Question: I can't understand how to code this nav with bootstrap:

As you can see it composed of a brand image on the left, some space and then the two rows that should fit the brand length and should also fit the window width.
I did this but it doesn't work fine. When i resize the window sometimes nav goes off of the window.
'''
<link rel="stylesheet" href="https://maxcdn.bootstrapcdn.com/bootstrap/3.3.7/css/bootstrap.min.css">
<nav class="navbar navbar-default">
<div class="container-fluid" id="nav">
<div class="row">
<div class="navbar-header"> <a href="#"><img src="~/Images/logo.png" class="logo" width="308" height="130" alt="" style="float:left; margin-left:20px;margin-right:100px;"></a> </div>
<ul class="nav navbar-nav">
<li class="active">Link</li>
<li>Link</li>
<li>Link</li>
<li>Link</li>
</ul>
<ul class="nav navbar-nav">
<li>Link</li>
<li>Link</li>
<li>Link</li>
<li>Link</li>
</ul>
</div>
</div>
</nav>
'''
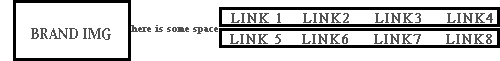
Answer: Let's start with the <URL> from the Bootstrap's documentation.
1. Turn the brand image into a simple non-floating block.
2. Leave an empty space on the right side only.
3. Wrap all menu items into one <ul></ul> but make them higher.
4. Force the 5th element to start new line. Clear a mind, open a heart. All items are left-floating, so clear: left; will be enough.
'''
@import url('https://maxcdn.bootstrapcdn.com/bootstrap/3.3.7/css/bootstrap.min.css');
.navbar-brand {
display: block; /* 1. */
float: none;
height: auto;
margin: 0 !important; /* 2. */
padding: 0 20px 0 0;
}
@media (min-width: 768px) {
.navbar-nav>li>a { /* 3. */
line-height: 21px;
padding-top: 22px;
padding-bottom: 22px;
}
.clear-left { /* 4. */
clear: left;
}
}
'''
'''
<nav class="navbar navbar-default">
<div class="container">
<div class="navbar-header">
<button type="button" class="navbar-toggle collapsed" data-toggle="collapse" data-target="#bs-example-navbar-collapse-1" aria-expanded="false">
<span class="sr-only">Toggle navigation</span>
<span class="icon-bar"></span>
<span class="icon-bar"></span>
<span class="icon-bar"></span>
</button>
<a class="navbar-brand" href="#"><img src="//placehold.it/308x130/c69/f9c/?text=Brand" alt=""></a>
</div>
<div class="collapse navbar-collapse" id="bs-example-navbar-collapse-1">
<ul class="nav navbar-nav">
<li class="active"><a href="#">Link 1</a></li>
<li><a href="#">Link 2</a></li>
<li><a href="#">Link 3</a></li>
<li><a href="#">Link 4</a></li>
<li class="clear-left"><a href="#">Link 5</a></li>
<li><a href="#">Link 6</a></li>
<li><a href="#">Link 7</a></li>
<li><a href="#">Link 8</a></li>
</ul>
</div>
</div>
</nav>
<script src="https://ajax.googleapis.com/ajax/libs/jquery/1.11.3/jquery.min.js"></script>
<script src="https://maxcdn.bootstrapcdn.com/bootstrap/3.3.7/js/bootstrap.min.js"></script>
'''